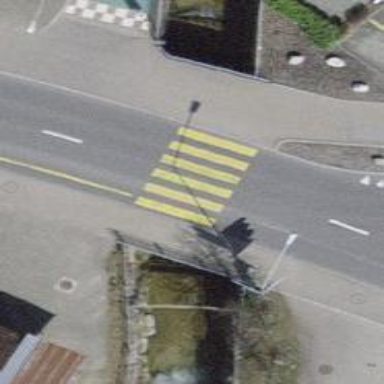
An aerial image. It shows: Uncontrolled zebra crossing on the road.